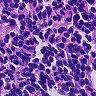
Metastatic tissue present: no